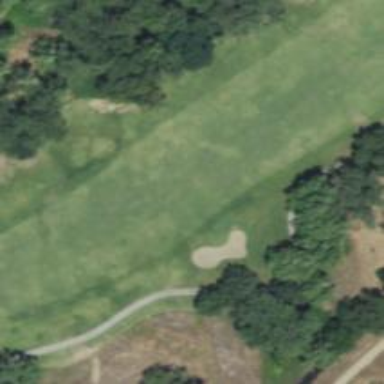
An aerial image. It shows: Golf hole.